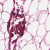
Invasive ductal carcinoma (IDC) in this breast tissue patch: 0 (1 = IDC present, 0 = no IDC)